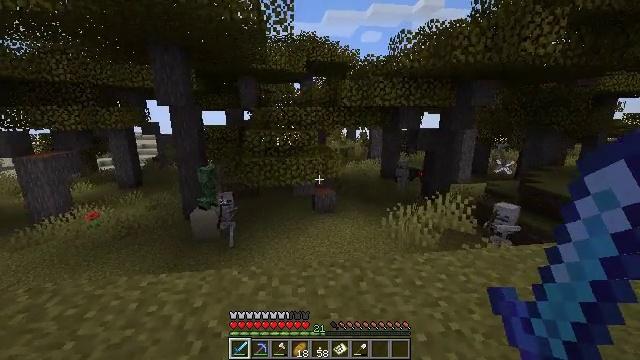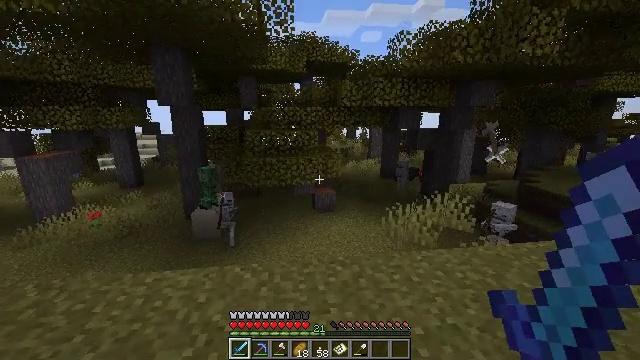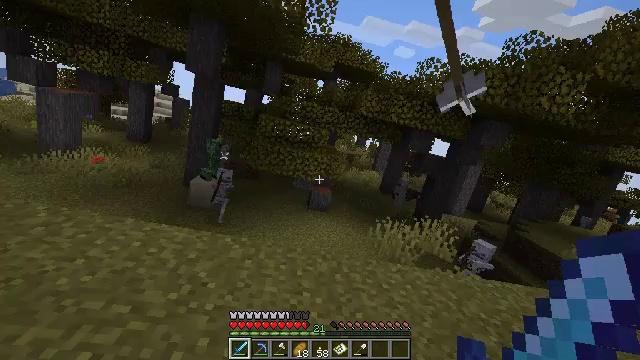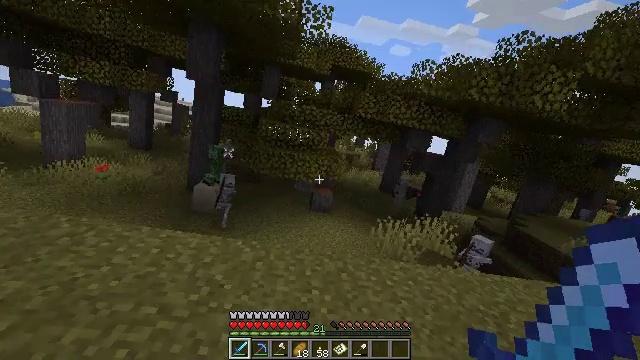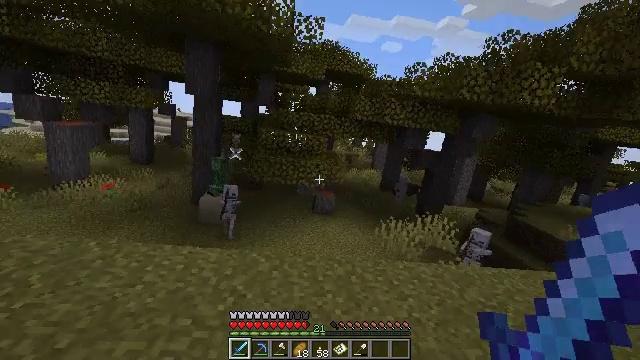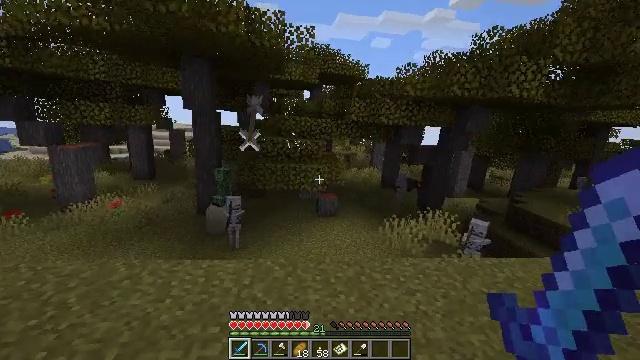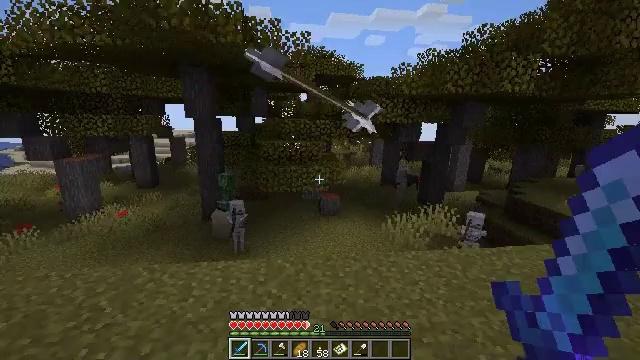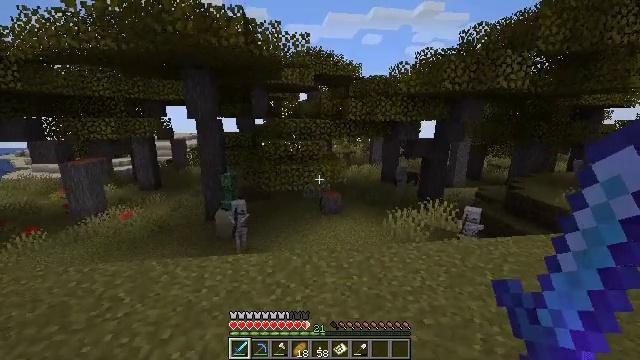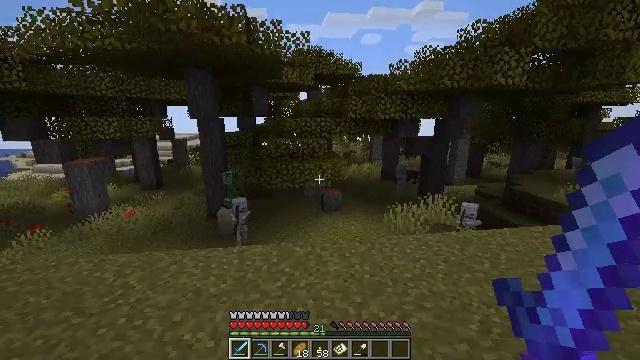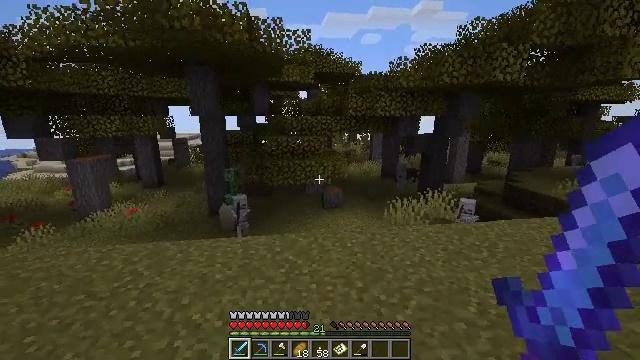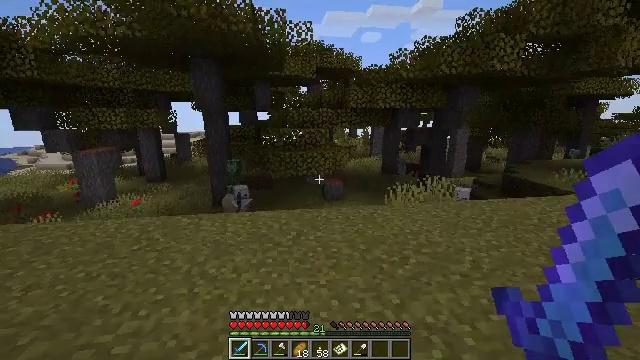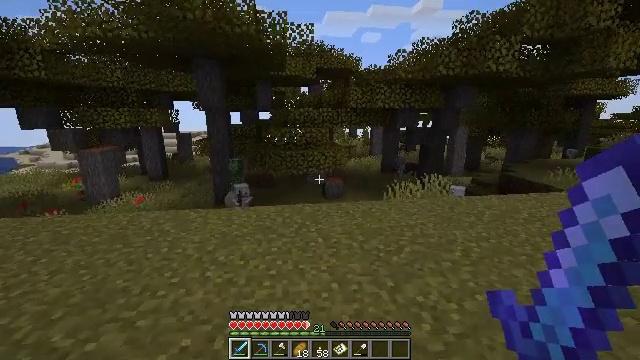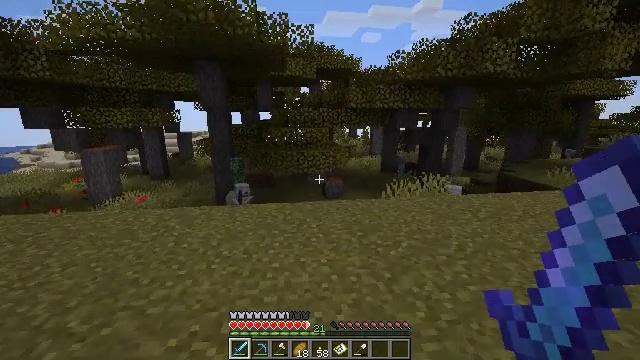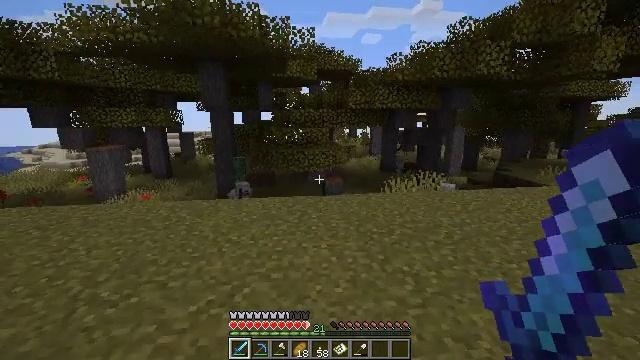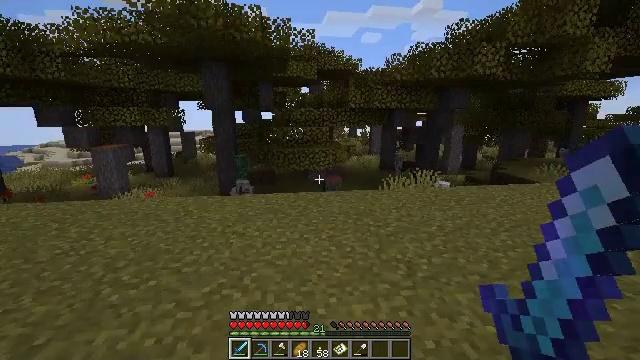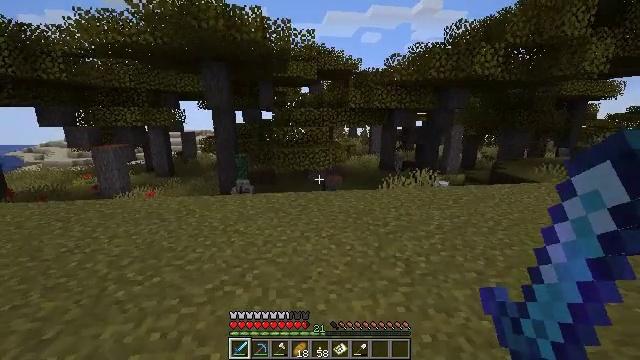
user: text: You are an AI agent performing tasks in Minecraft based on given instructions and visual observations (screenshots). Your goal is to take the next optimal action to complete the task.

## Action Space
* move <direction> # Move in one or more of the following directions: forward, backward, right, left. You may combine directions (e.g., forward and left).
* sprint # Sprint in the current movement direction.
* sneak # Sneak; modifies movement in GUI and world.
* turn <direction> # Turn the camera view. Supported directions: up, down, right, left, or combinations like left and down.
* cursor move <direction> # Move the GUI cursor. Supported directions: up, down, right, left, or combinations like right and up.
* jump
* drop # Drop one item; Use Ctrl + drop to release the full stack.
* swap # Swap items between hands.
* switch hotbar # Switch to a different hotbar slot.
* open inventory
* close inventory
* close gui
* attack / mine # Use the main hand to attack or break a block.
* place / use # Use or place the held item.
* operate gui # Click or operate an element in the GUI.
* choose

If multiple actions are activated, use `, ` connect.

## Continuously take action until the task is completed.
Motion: motion action
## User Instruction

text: Combat the skeleton.
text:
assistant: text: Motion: move back
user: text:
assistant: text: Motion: move back
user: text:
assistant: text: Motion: move back
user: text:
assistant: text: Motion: move back
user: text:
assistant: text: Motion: move back
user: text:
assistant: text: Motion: move back
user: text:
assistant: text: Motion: move back
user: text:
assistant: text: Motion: move back
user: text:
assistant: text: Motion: move back
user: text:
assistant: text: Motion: move back
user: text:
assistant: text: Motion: move back
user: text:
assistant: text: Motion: move back
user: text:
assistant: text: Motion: move back
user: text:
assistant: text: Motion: move back
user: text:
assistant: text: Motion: move back
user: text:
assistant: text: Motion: move back
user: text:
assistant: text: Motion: move back
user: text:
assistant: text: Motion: move back
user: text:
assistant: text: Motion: move back
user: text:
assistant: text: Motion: move back
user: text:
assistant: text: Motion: move back
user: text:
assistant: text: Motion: move back
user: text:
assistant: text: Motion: move back
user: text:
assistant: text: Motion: move back and move right
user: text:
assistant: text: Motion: move back and move right
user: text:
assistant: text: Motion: move back and move right
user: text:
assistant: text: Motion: move back and move right
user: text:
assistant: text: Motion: move back and move right
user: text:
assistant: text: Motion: move back and move right
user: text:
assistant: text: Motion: move back and move right